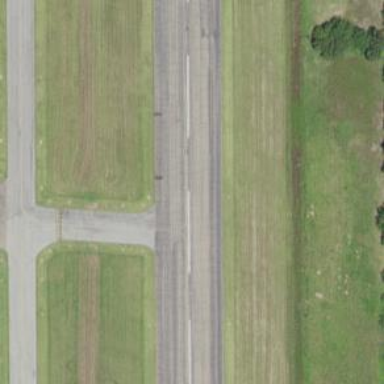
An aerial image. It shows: View of taxiway at the airport.